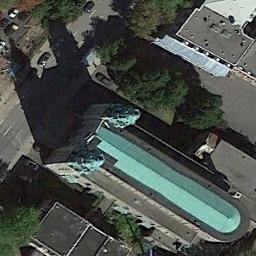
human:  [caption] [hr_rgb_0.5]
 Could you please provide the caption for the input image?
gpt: A blue-roofed church surrounded by trees and buildings and roads with many cars .

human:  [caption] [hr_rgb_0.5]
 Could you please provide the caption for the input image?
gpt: This is a church  It's a rectangle .

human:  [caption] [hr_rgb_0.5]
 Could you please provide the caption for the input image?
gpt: The blue church is surrounded by some buildings and trees with a road passed by .

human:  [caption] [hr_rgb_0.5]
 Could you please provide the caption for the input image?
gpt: The church with two green towers and the rest of the church has a green roof .

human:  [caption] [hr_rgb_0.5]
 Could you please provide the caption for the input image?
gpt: There are many trees near the church .